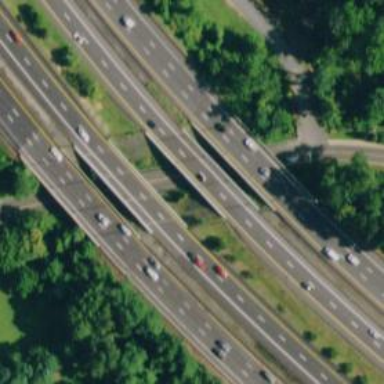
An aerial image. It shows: Bridge on urban freeway/expressway motorway.